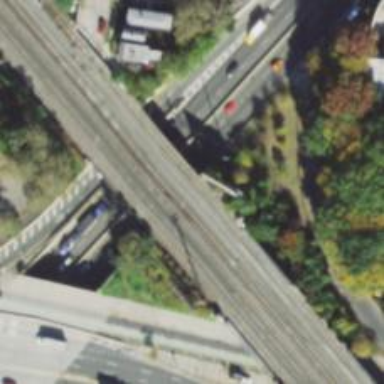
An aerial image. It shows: Bridge over electrified railway track.